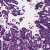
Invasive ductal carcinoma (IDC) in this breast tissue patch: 1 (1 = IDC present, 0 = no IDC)